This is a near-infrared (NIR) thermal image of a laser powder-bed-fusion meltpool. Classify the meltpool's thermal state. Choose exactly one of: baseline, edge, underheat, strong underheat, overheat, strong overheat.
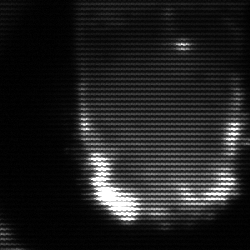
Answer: baseline